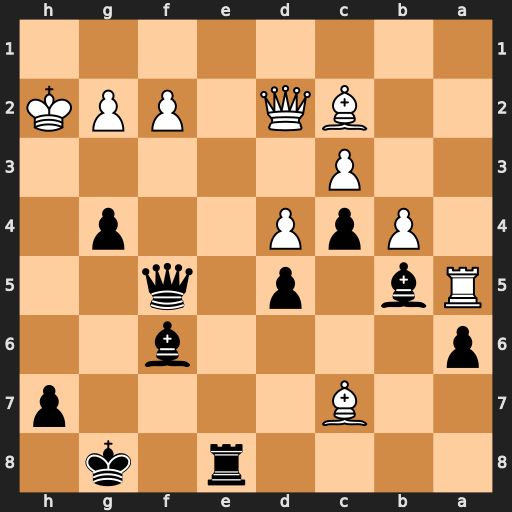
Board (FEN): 4r1k1/2B4p/p4b2/Rb1p1q2/1PpP2p1/2P5/2BQ1PPK/8
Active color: b
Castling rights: -
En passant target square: -
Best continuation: Qh5+ Kg1 Bg5